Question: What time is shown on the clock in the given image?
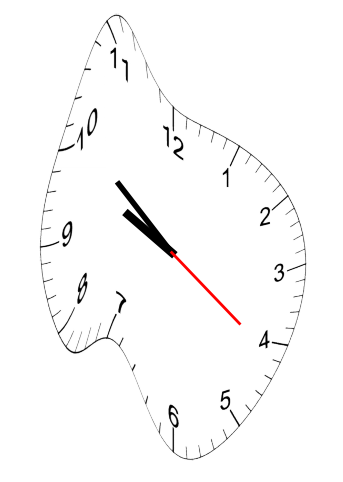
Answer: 09:51:21